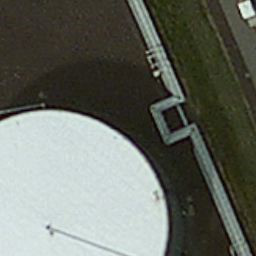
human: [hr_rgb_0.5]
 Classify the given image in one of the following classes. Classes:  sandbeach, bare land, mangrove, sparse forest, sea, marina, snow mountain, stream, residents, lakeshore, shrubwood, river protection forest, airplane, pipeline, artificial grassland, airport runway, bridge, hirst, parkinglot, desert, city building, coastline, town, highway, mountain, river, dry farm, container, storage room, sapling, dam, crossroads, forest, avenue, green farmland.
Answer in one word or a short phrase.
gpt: storage room